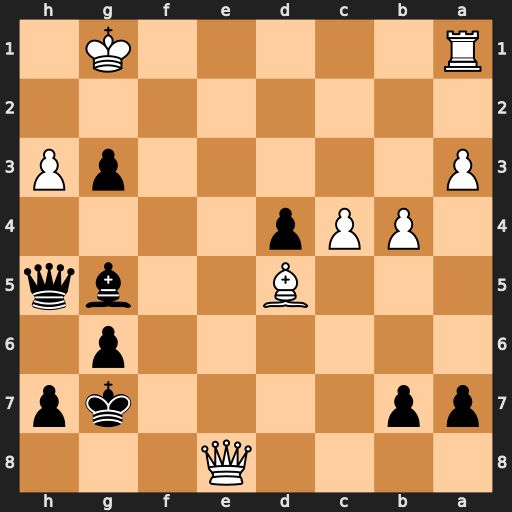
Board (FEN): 4Q3/pp4kp/6p1/3B2bq/1PPp4/P5pP/8/R5K1
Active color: b
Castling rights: -
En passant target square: -
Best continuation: Be3+ Qxe3 dxe3